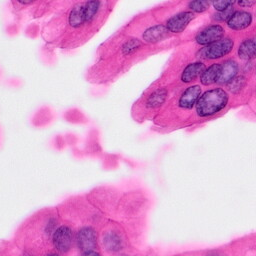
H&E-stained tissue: Pancreatic